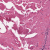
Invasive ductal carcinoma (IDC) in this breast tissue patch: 0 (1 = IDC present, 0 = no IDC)